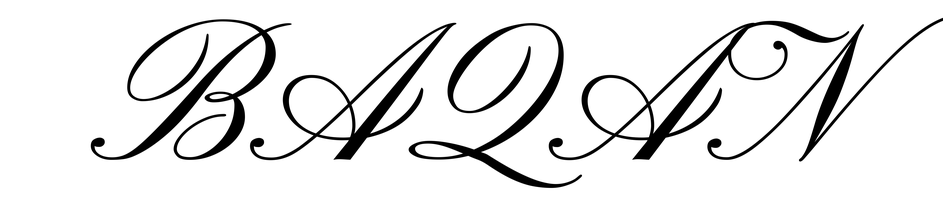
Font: PinyonScript-Regular